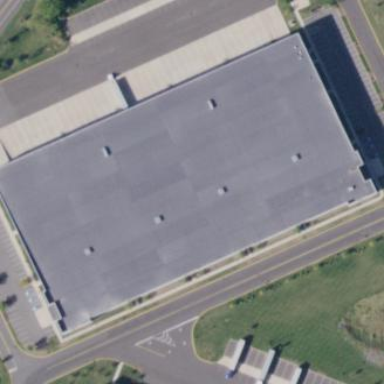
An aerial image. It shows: Warehouse building.